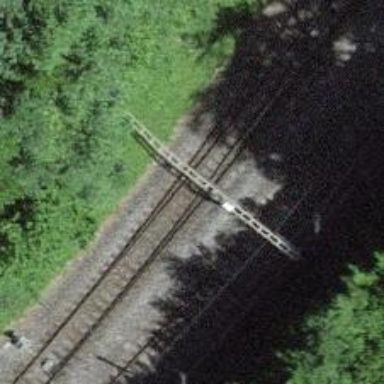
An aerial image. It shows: Railway switch.